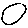
Label: circle